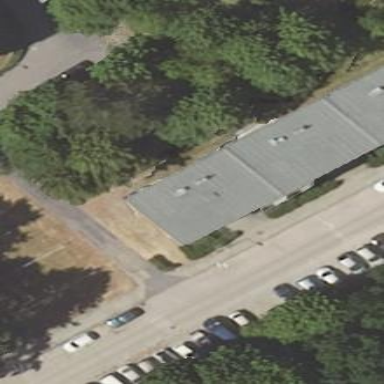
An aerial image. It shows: Terrace building.